Interaction volume radius: 5 \u00c5
Interaction volume height: 20 \u00c5
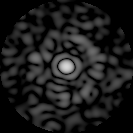
Disorder parameter: 0.883